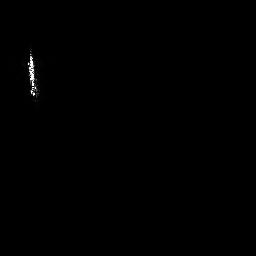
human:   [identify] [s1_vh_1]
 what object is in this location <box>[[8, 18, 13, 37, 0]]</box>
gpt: <ref>1 medium ship at the top left</ref>